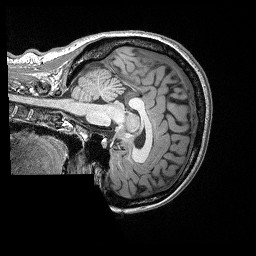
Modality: T1w
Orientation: sagittal
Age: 22
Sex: female